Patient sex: M
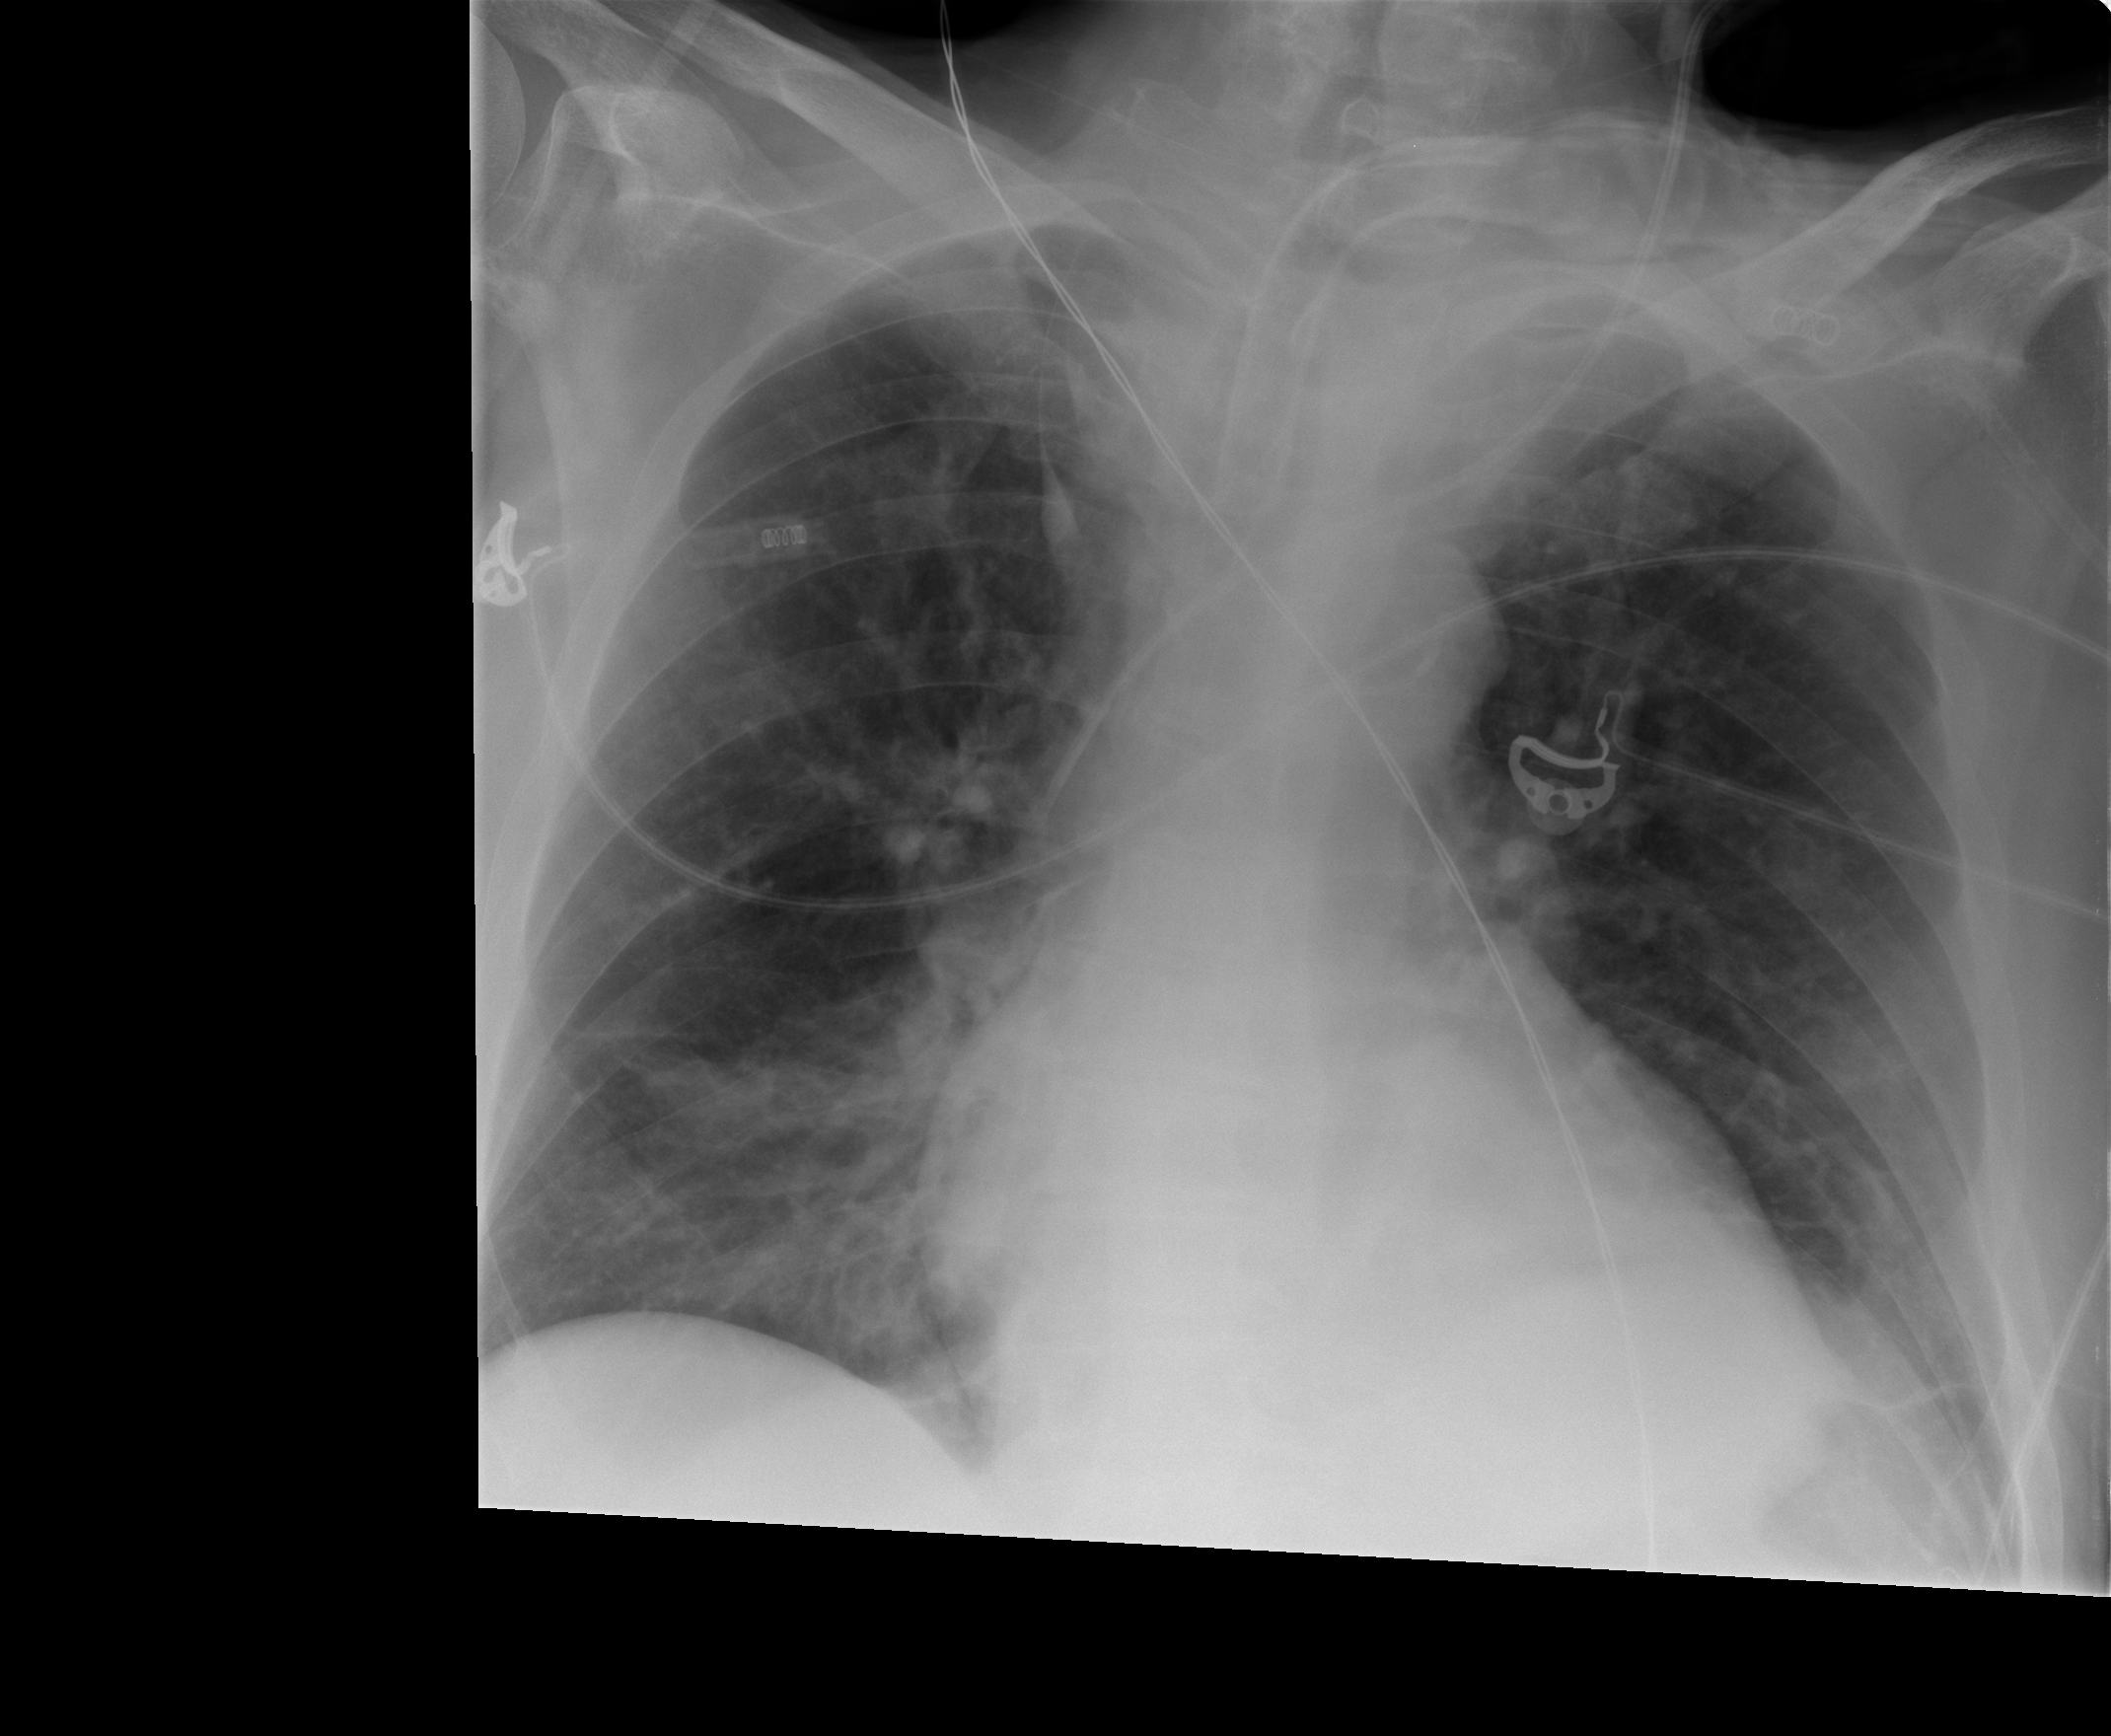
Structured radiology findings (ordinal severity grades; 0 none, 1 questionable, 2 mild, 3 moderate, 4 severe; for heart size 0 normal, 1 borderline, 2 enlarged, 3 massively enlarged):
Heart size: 0
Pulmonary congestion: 0
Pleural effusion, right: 0
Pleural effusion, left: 2
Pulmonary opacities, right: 0
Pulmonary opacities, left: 0
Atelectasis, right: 2
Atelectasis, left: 0